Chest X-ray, PA view. Patient: 57 years old, sex F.
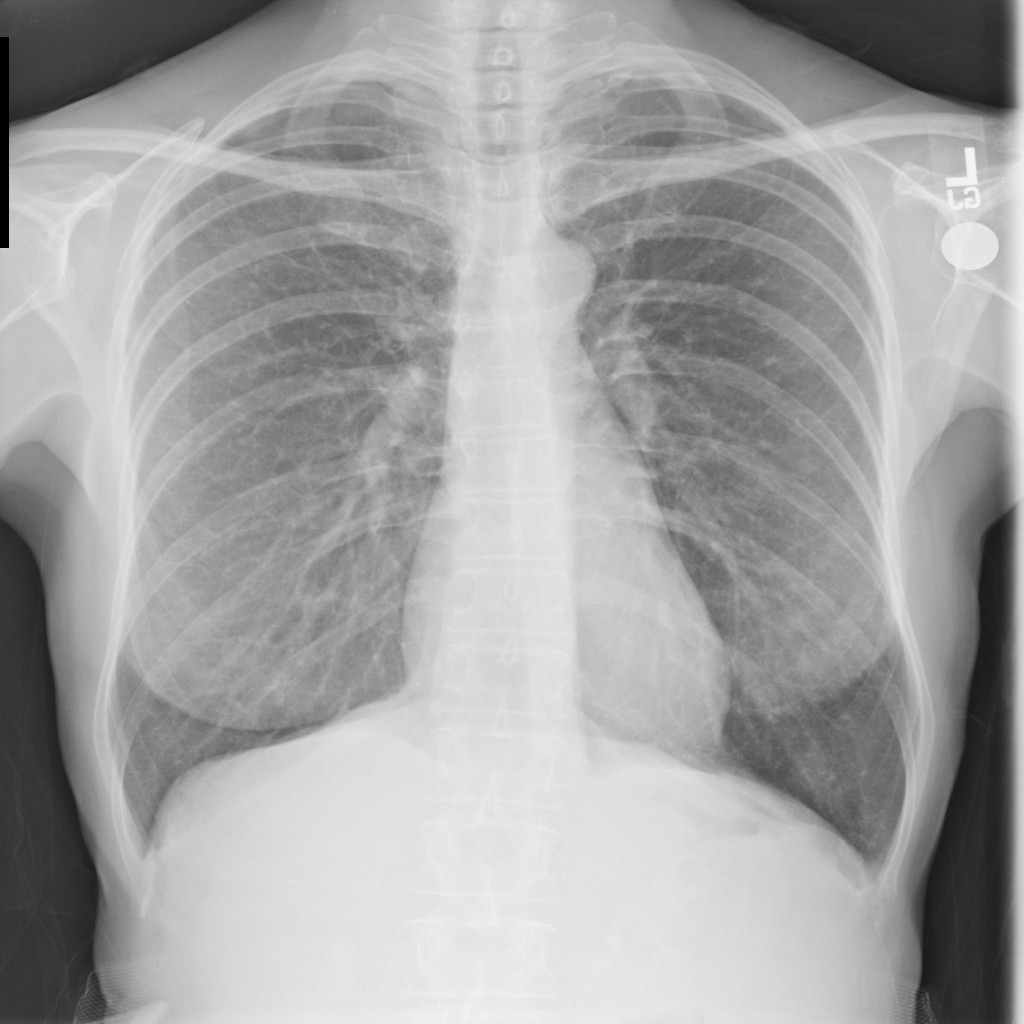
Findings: No Finding